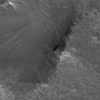
Atmospheric dust classification: not_dusty